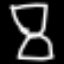
Label: hourglass